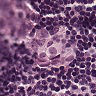
Metastatic tissue present: yes